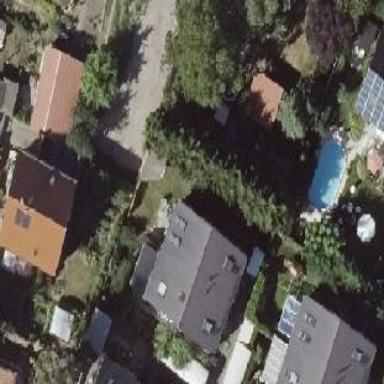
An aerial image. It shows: Semi-detached house with gabled roof.